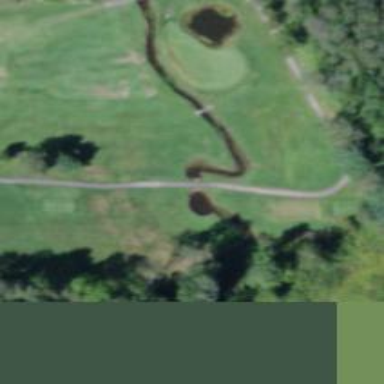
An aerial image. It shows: Path bridge over golf cartpath.